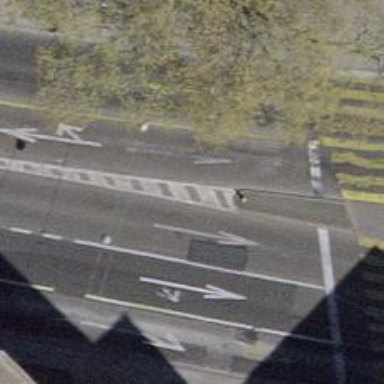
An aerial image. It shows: Primary highway with asphalt surface. There is separate sidewalk and lane for buses. The road also has trolley wires and cycleway sharing the busway.